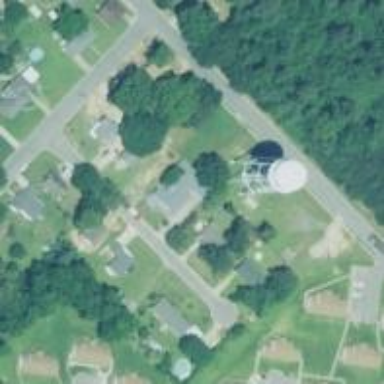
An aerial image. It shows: Water tower that is man-made.